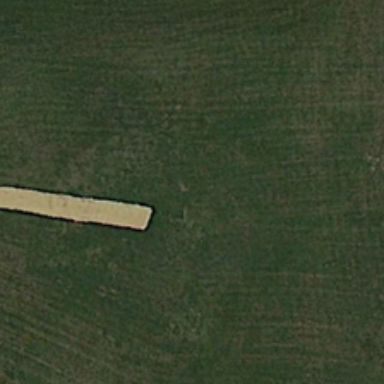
A rectangular thing is in a piece of green meadow .